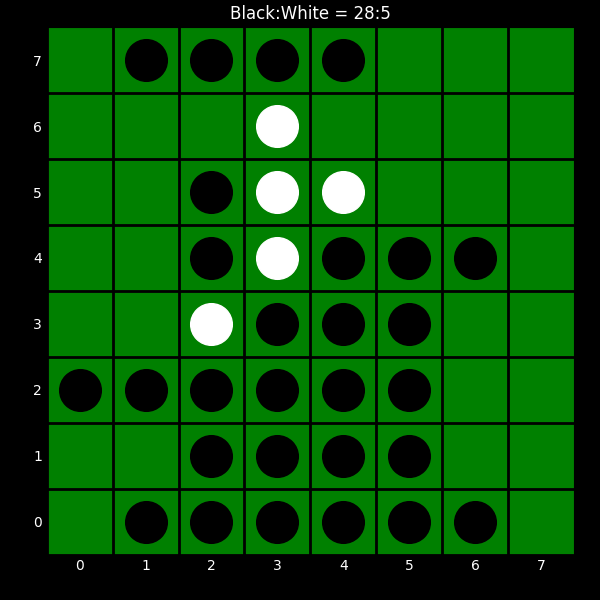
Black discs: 28
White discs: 5